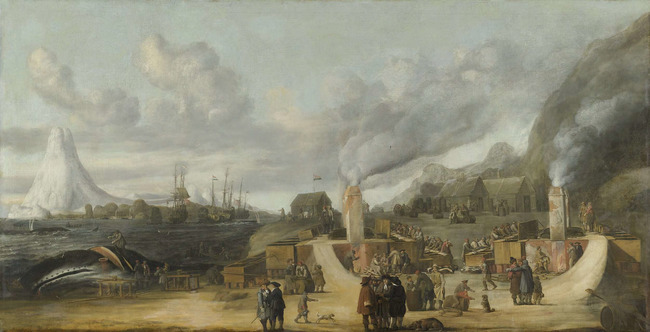
Title: Whaling stations near the village of Smerenburg on Spitsbergen
Artist: Cornelis de Man
Earliest date: 1639
Latest date: 1639
Genre: painting
Iconography: Walvis
Keywords: landscape (genre), marine (genre), topography, seashore, worker, sea, whaling, sailing ship, whaleship, full-rigged ship, industry, whale, try house